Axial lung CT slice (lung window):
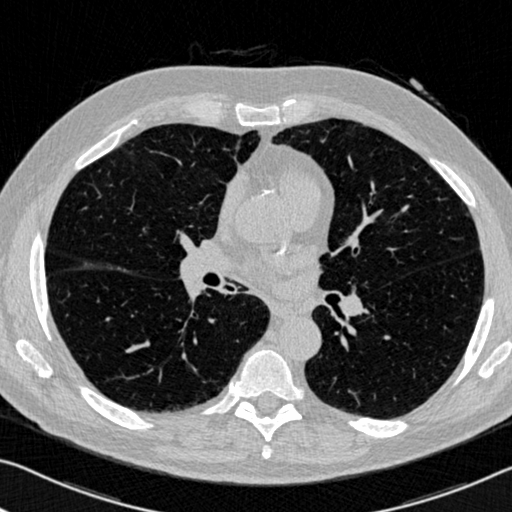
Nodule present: no